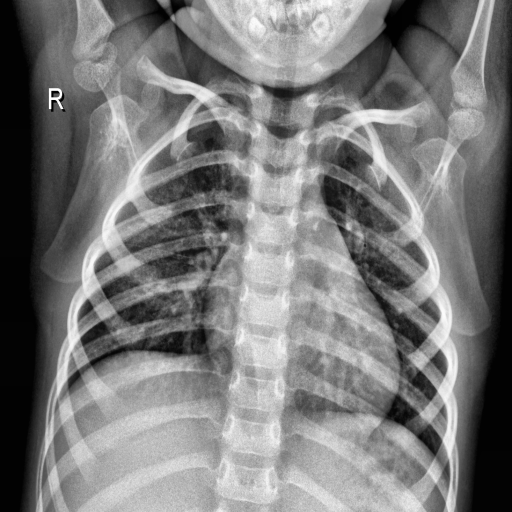
Finding: NORMAL